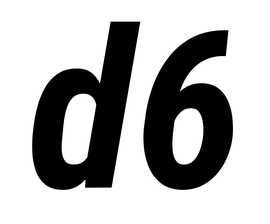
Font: Roboto-Italic_Condensed_Bold_Italic